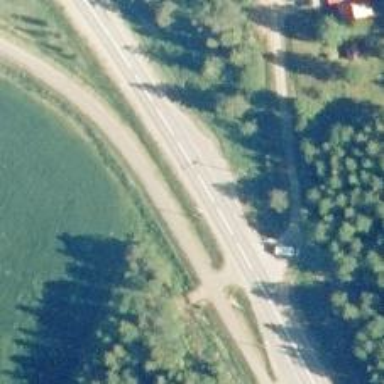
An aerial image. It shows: Asphalt cycleway.